Field crop: maize
Growth stage: 2
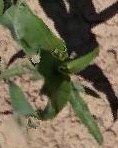
Species: maize